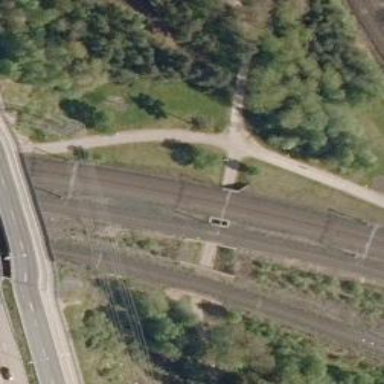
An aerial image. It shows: Cycleway with asphalt surface designed for Nordic skiing.